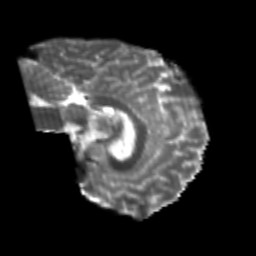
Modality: T2w
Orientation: sagittal
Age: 22
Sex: male
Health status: healthy
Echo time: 0.074 s